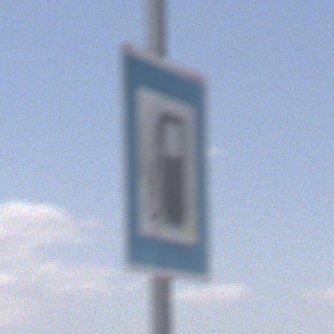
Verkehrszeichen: Tankstelle
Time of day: Midday
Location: Outdoor (Nature)
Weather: PartlyCloudy
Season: NotSpecified
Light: Natural